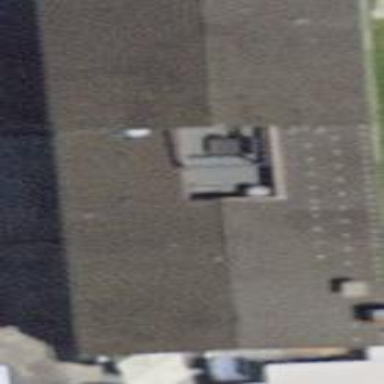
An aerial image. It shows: Industrial building.